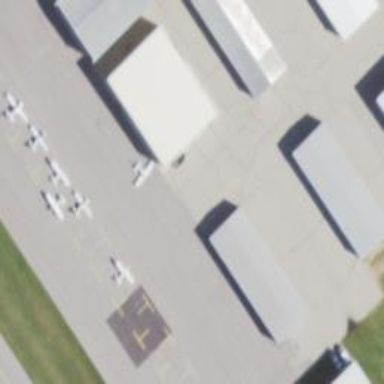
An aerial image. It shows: Hangar.